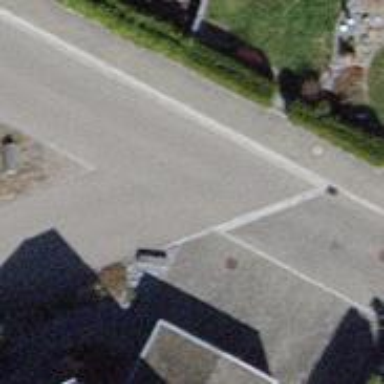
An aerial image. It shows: Residential road with asphalt surface featuring chicane for traffic calming.